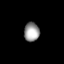
Tissue: lung
Cell type: Others
Senescence score: 0.591
Nuclear area (px): 287
Mean DAPI intensity: 153.174